RGB frame:
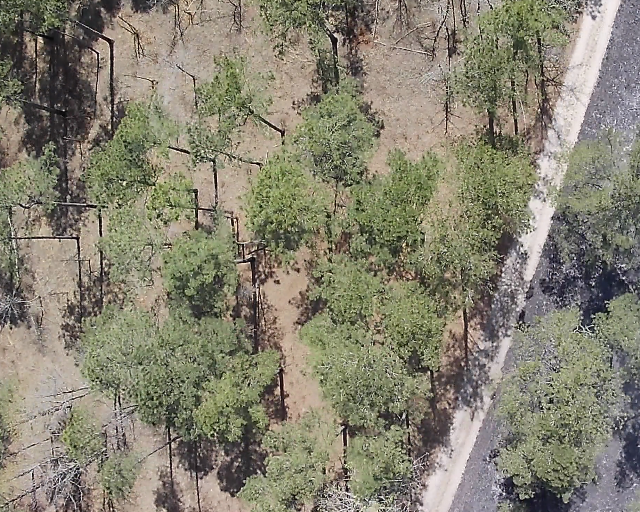
Thermal frame:
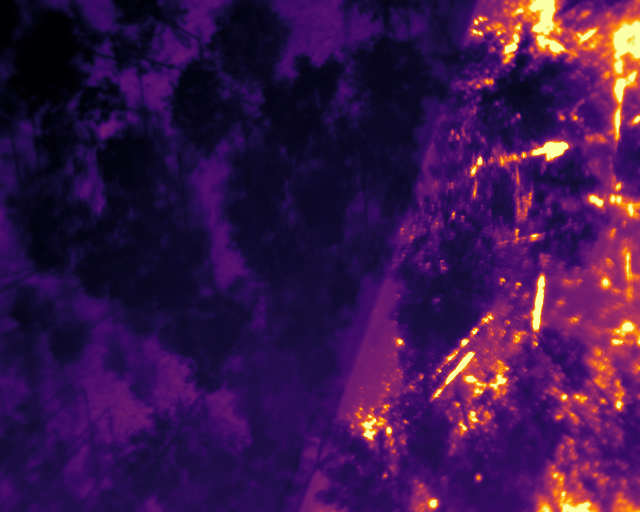
Captured: 2026-02-27 02:39:57
Pixels at or above 80 °C: 18451 (fraction of frame: 0.05631)